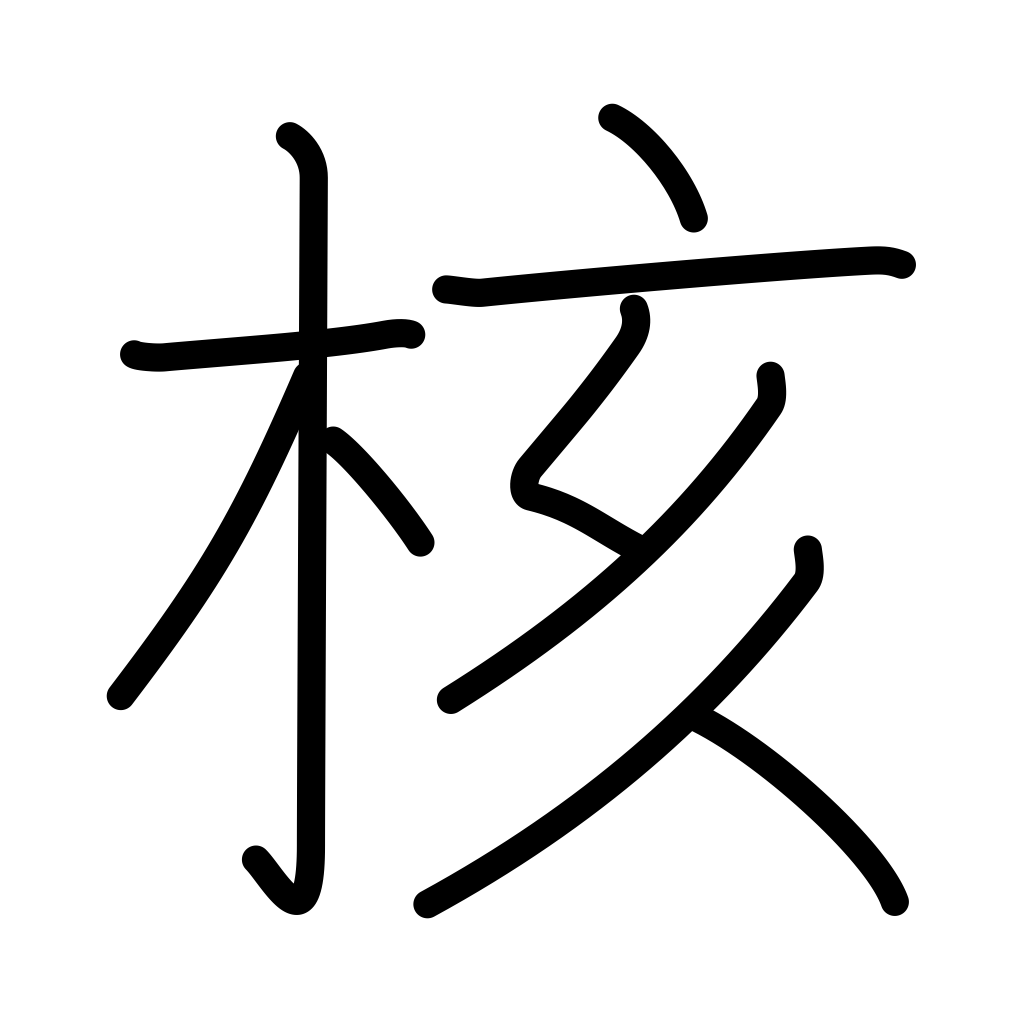
Meaning: nucleus, core, kernel